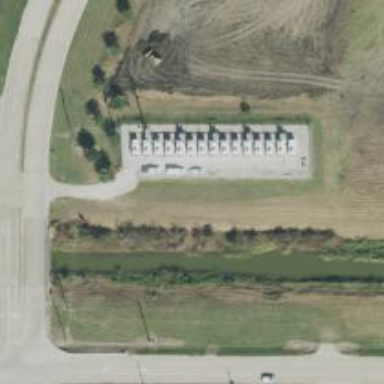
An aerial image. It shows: Generator for power supply.